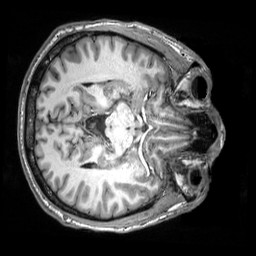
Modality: T1w
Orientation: axial
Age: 38
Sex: male
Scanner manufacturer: siemens
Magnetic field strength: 3 T
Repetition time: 2.53 s
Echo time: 0.0033 s